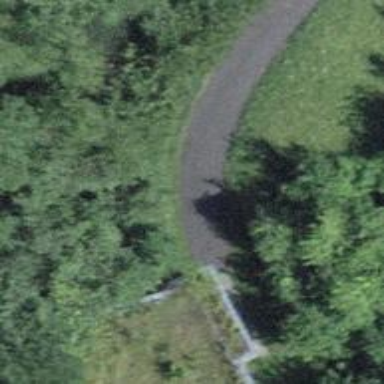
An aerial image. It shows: Track with grade 1 quality.